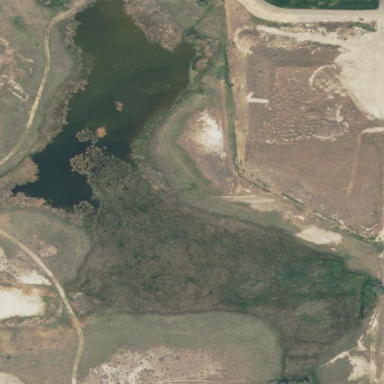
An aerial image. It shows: Marshy wetland area.